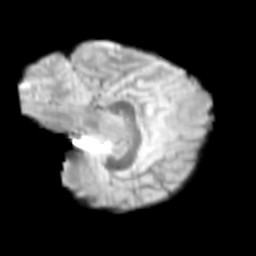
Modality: T2w
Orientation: sagittal
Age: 9
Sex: female
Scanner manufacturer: siemens
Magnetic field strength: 3 T
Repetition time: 3.8 s
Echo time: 0.07 s